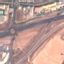
Label: Highway